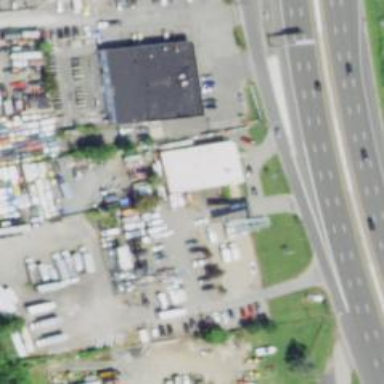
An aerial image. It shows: Car rental facility.